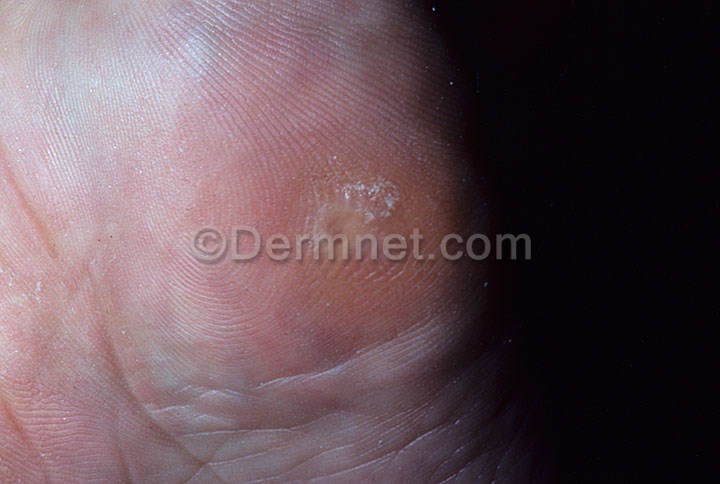
Disease: Warts Molluscum and other Viral Infections